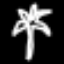
Label: palm tree